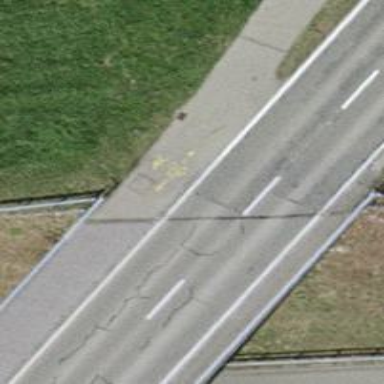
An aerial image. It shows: Cycleway bridge with asphalt surface.